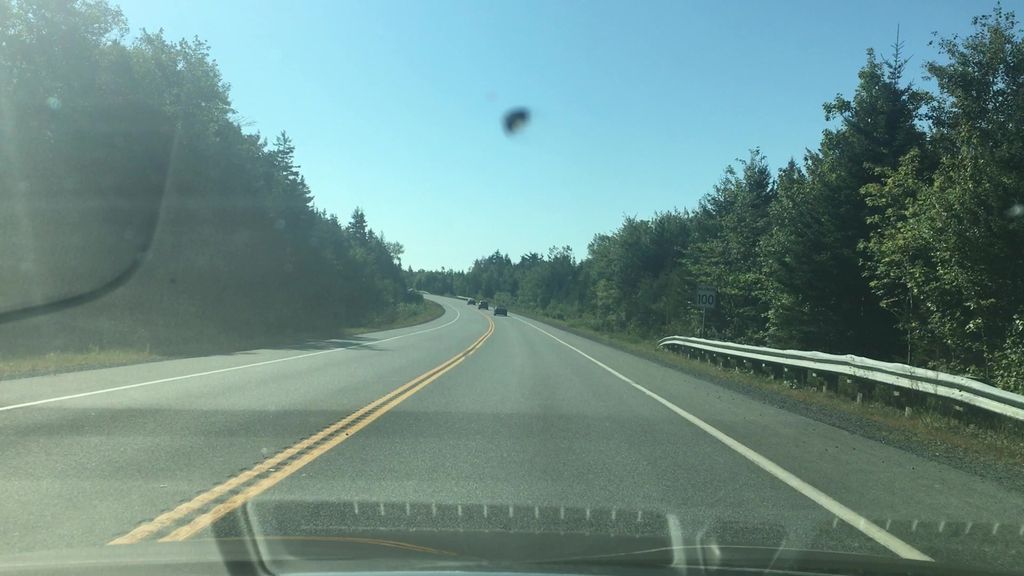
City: halifax